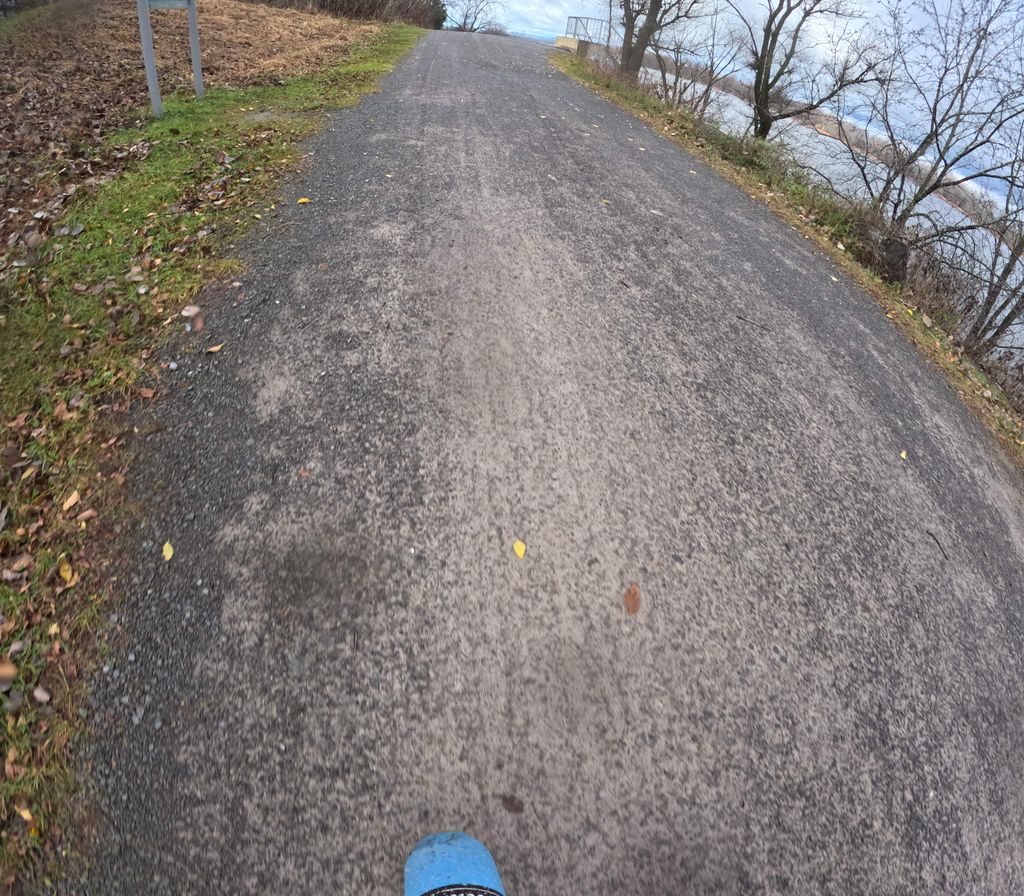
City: ottawa-gatineau